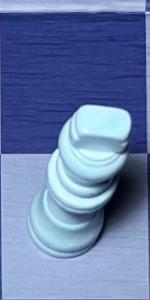
Label: King_White